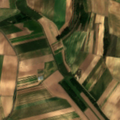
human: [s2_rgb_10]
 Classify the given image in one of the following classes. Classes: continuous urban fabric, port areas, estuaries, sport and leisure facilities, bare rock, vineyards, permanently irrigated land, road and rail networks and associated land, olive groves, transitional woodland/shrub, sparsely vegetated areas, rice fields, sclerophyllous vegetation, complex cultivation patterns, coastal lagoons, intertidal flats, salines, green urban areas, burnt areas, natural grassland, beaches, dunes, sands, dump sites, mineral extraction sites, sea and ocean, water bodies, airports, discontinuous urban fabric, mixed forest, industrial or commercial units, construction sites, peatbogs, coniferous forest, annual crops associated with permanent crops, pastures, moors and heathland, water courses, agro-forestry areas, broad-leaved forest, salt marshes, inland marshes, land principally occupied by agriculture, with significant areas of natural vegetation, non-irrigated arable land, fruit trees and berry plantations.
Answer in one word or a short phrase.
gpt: non-irrigated arable land, land principally occupied by agriculture, with significant areas of natural vegetation